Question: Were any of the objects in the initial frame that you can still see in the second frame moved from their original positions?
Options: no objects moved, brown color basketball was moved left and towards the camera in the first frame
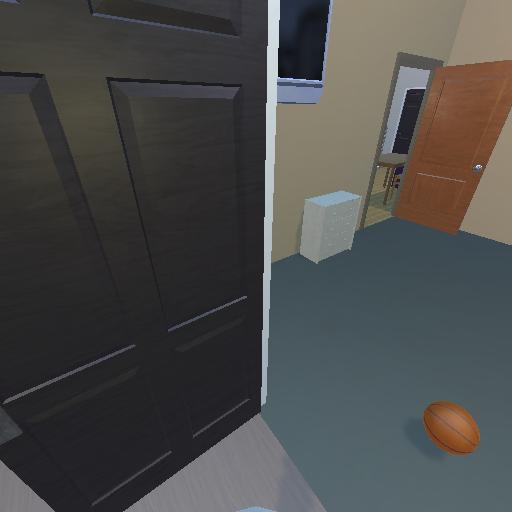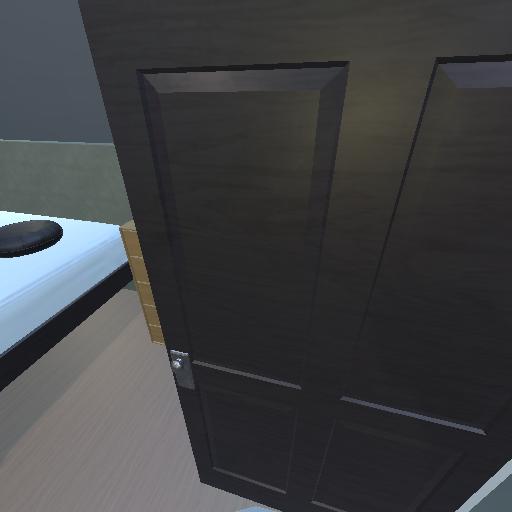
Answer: no objects moved